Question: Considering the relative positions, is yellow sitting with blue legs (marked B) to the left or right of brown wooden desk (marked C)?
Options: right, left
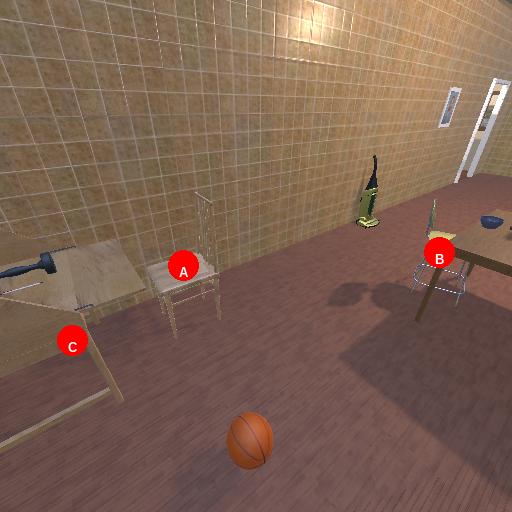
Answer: right